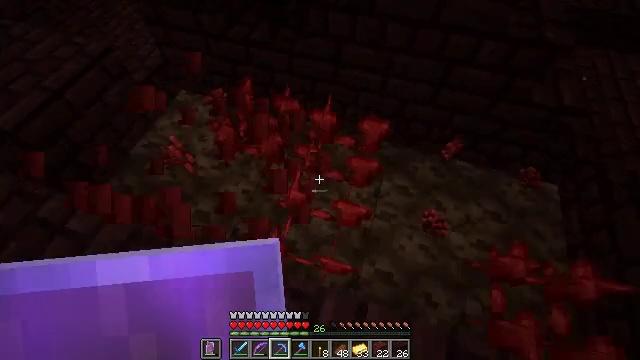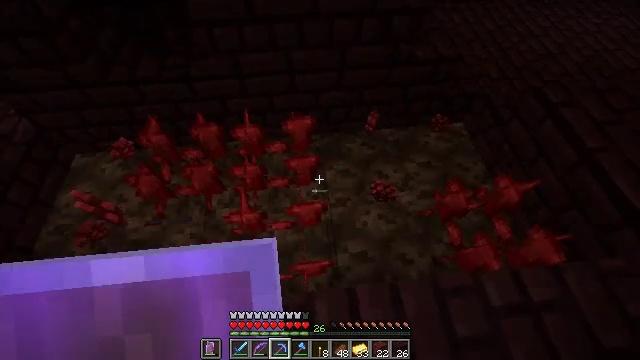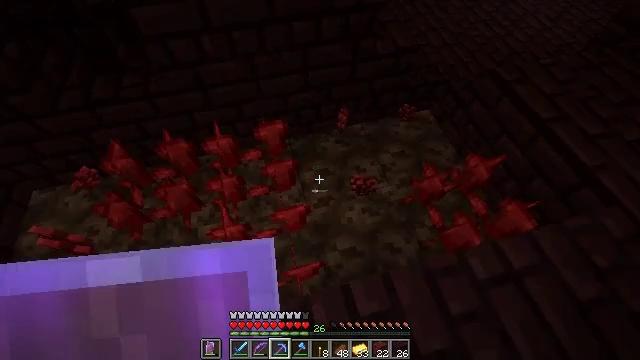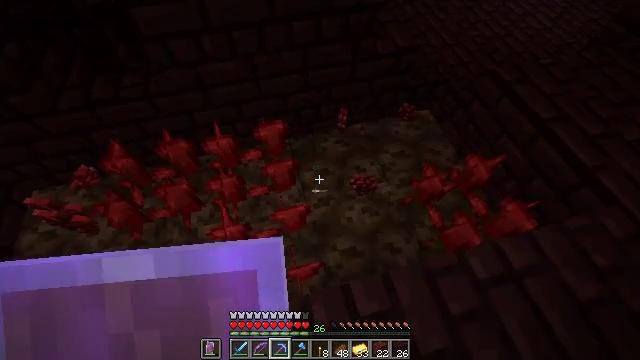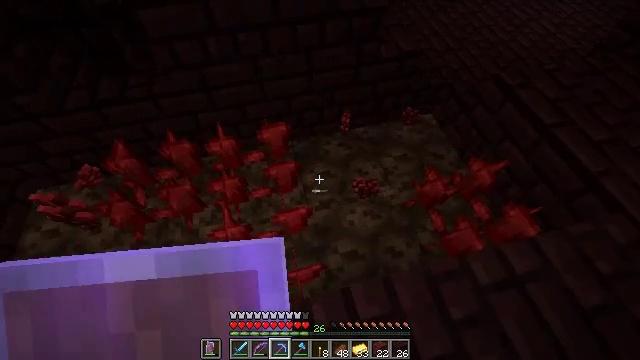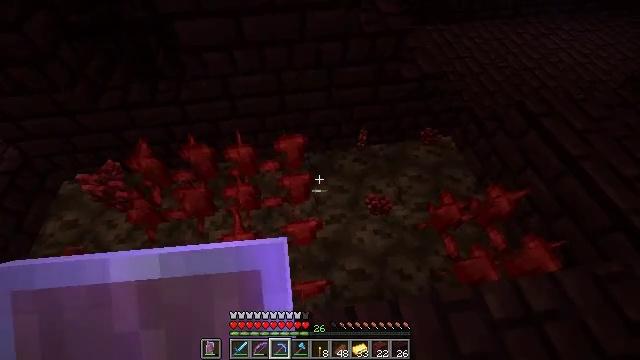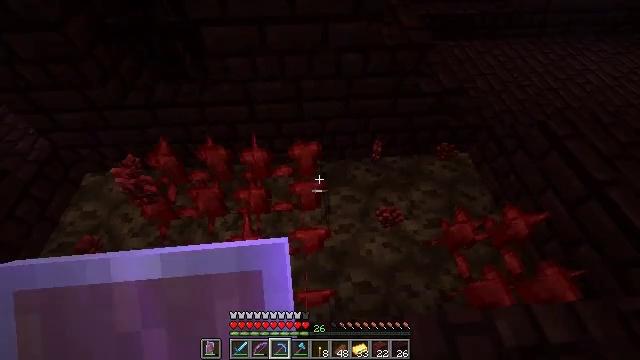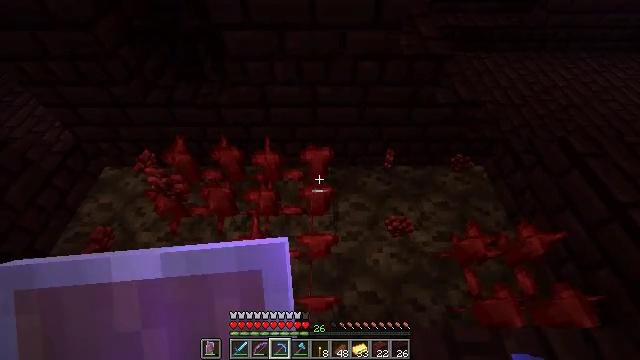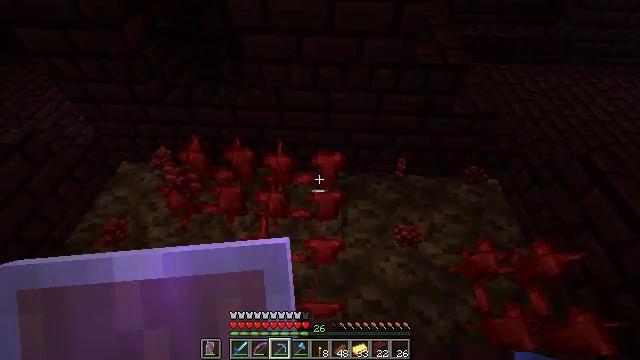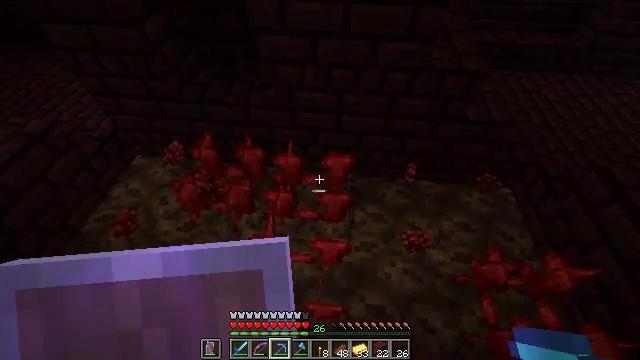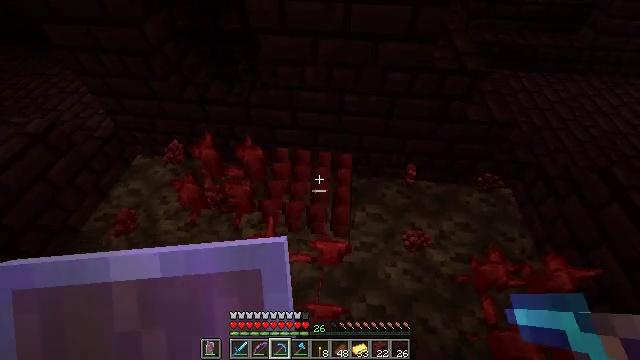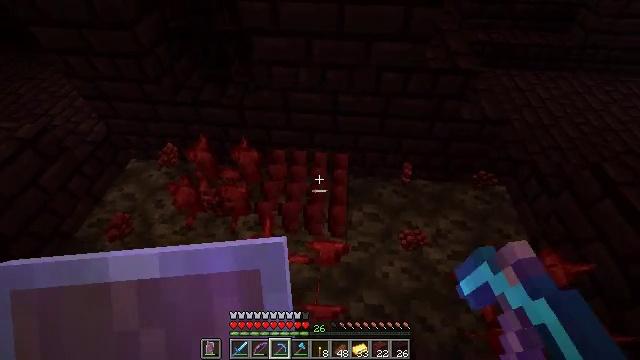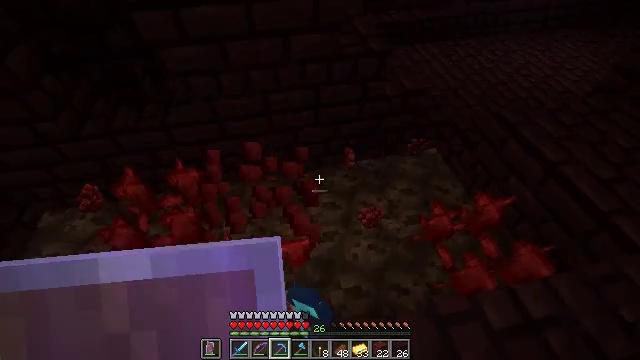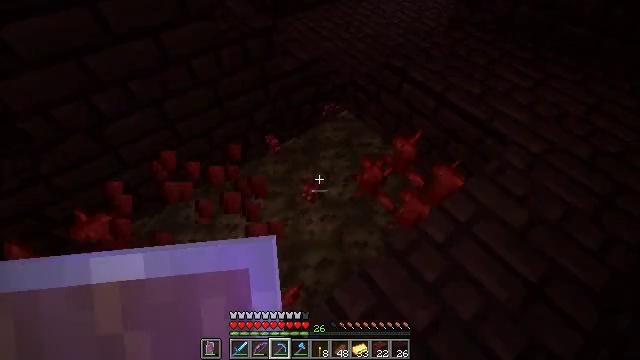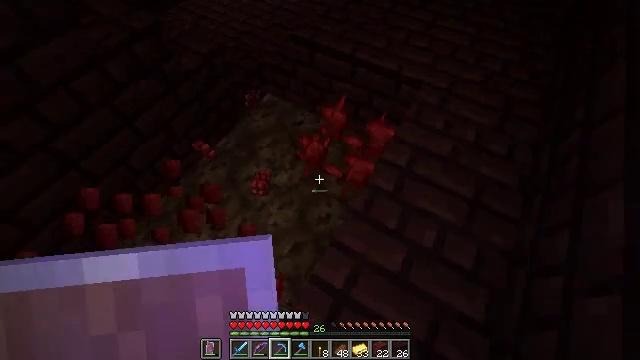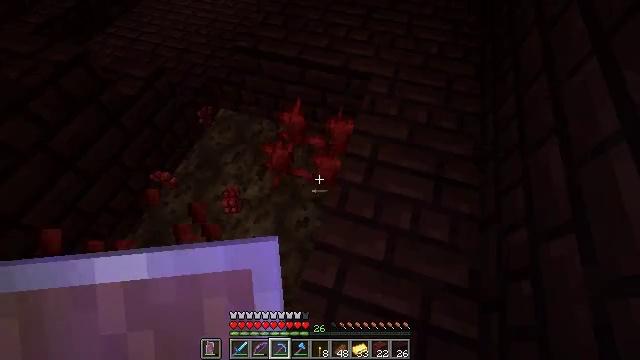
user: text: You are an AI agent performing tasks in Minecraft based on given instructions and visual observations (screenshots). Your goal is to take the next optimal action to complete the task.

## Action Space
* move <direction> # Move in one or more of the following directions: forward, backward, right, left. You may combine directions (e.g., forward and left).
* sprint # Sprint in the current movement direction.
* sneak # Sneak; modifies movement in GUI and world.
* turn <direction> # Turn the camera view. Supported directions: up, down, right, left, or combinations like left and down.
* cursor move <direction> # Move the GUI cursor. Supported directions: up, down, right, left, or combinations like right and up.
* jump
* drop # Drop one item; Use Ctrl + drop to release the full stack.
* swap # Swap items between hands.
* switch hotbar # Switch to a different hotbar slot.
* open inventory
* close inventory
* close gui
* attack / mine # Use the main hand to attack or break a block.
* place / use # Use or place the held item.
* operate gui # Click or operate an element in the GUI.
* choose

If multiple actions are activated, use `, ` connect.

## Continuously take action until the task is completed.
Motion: motion action
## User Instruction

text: Gather nether wart from soul sand farms.
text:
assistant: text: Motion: turn right
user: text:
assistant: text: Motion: turn right
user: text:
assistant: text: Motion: no_op
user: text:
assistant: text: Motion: no_op
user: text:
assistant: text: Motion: turn left and up
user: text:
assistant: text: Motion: turn left and up
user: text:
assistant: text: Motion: turn left and up
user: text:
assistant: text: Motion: turn left and up
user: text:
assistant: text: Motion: turn left
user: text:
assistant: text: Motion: attack / mine
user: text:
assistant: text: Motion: turn right, attack / mine
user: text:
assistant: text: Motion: turn right
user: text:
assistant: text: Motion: turn right and down
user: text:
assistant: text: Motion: turn right and down
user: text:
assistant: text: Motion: turn right
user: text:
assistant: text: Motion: attack / mine
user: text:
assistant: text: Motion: turn up, attack / mine
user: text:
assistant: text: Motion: turn left and up
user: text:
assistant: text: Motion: move back and move left, turn left and down
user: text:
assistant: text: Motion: move back and move left, turn left and down
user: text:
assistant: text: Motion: move back and move left, turn left and down
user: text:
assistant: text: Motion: move back and move left, turn left and down
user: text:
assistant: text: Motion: move left, attack / mine
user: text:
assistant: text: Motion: attack / mine
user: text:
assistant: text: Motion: turn left and up
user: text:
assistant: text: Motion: turn left and up
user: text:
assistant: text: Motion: turn left and up
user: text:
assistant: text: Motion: turn left and up
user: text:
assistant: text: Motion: attack / mine
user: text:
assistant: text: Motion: move forward, attack / mine